Question: In my C# application I have a rich textbox with one long text string, which looks like this:

What I want is an indentation of the second and third line:
So the text should look like this:
'''
1. Bitte blenden Sie uber die Layerpalette alle fur
die Raumverknupfung notwendigen zusatzlichen Layer
ein.
'''
I tried
'''
richtextbox.SelectionIndent = 5
'''
but this only indents the whole text (with the '1.').
Is there a possibility to solve this problem in a RTB?
One thing I have to add: it would be no solution to just cut the sentence into three pieces because I use localization strings that have to be in one piece.
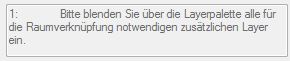
Answer: '''
string text ="1.Bitte blenden Sie uber die Layerpalette alle fur die Raumverknupfung notwendigen zusatzlichen Layer ein.";
int rowMaxLenth = 30;
int firstRowIndex = 2;
text = text.Insert(firstRowIndex," ");
for (int i = 1; i < text.Length / rowMaxLenth; i++)
{
text= text.Insert((i*rowMaxLenth),"
");
}
rchTextbox.Text = text;
'''
> But you need some change, are you inserting tab in word or after word